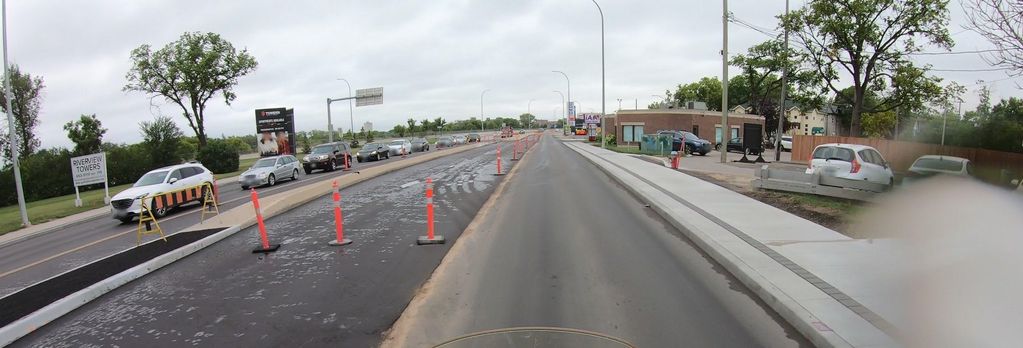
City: winnipeg